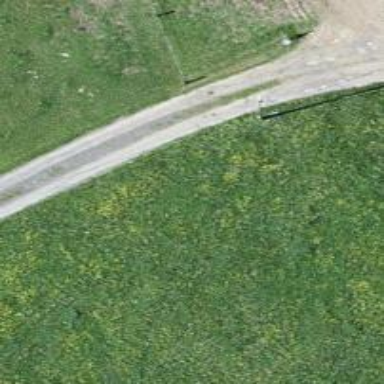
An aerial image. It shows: Unpaved service road.